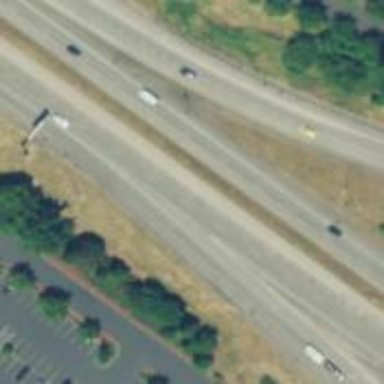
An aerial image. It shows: Primary highway with expressway characteristics.